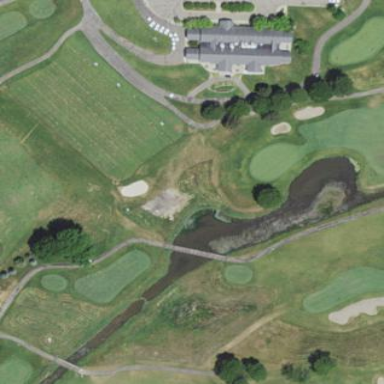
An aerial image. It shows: Rough grassy area used for golf.